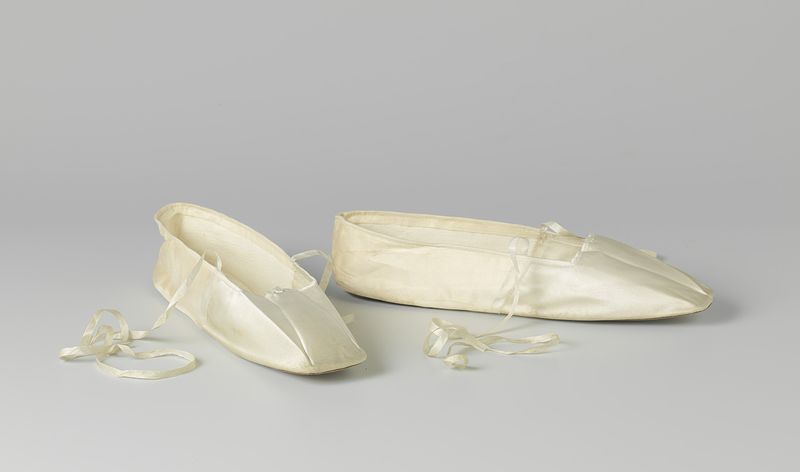
Titel: Schoen van satijn, op de binnenzool met groene inkt gedrukt 'Gauche'
Standort: Amsterdam
Institution: Rijksmuseum
Schlagwörter: frau, tanz, alt, seide, schuhe, blanc, femme, paire, pied, lacet, danse, chaussure, ballerine, pantoufle